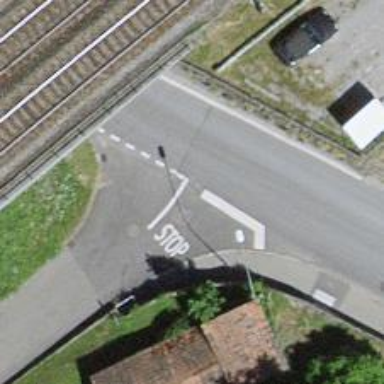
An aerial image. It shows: Road with stop sign.